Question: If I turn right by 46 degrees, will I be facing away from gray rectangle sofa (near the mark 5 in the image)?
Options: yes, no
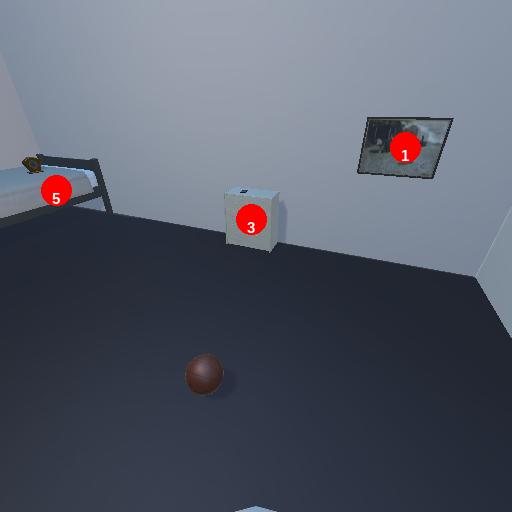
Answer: yes